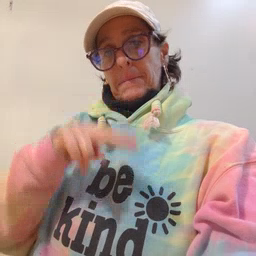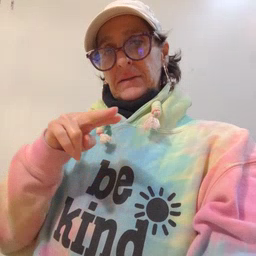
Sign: puzzle